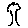
Label: tree